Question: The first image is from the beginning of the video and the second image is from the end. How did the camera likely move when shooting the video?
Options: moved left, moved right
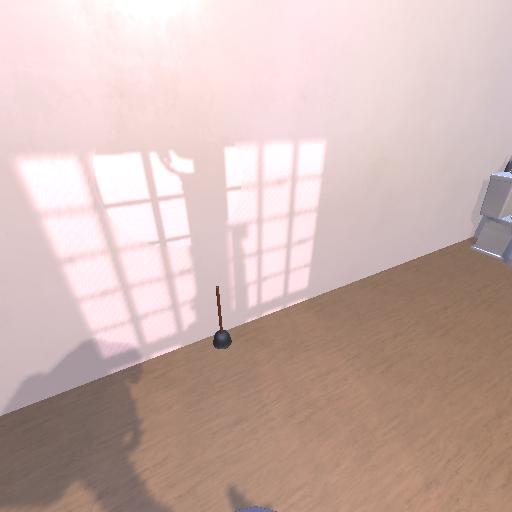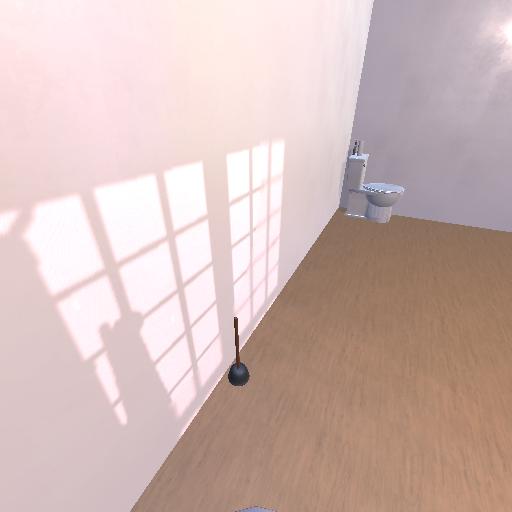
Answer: moved left